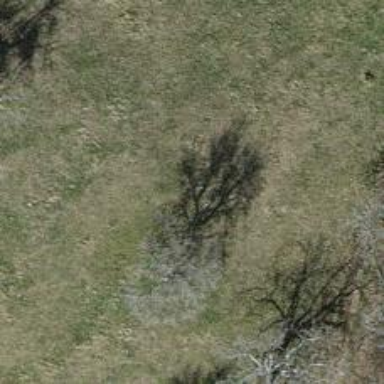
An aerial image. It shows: Single tag "natural: tree."